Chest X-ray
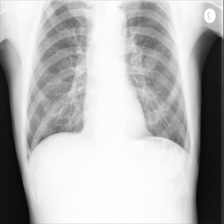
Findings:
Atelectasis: negative
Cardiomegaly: negative
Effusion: negative
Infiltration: negative
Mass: negative
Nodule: negative
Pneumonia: negative
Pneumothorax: negative
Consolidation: negative
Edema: negative
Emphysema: negative
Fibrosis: negative
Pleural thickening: negative
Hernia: negative